Question: Count the number of objects in the diagram.
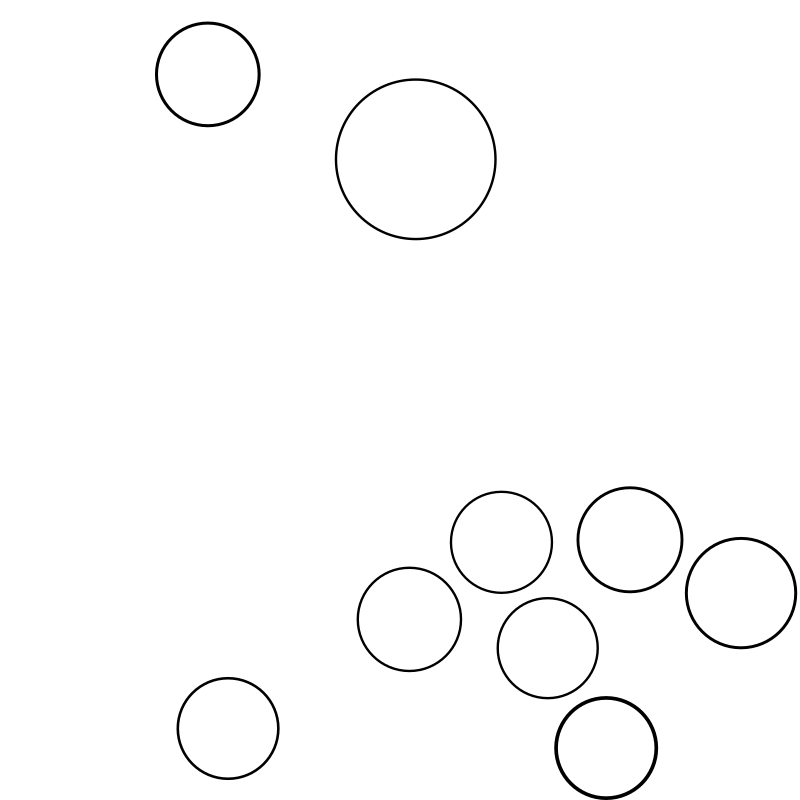
Answer: 9